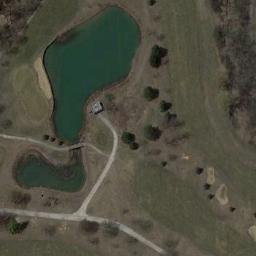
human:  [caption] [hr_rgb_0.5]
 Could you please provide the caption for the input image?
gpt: There are two parallel paths from top left to bottom right .

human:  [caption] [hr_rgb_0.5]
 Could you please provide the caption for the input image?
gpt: The golf course has a lake, Some fairways, Roads, Barrier trees and sandpits .

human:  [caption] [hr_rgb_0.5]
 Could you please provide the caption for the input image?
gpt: Several roads cross each other on the golf course .

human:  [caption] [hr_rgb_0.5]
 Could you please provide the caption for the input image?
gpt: There are a few bunkers and lakes and several paths on a large green lawn on the golf course with many trees and a building .

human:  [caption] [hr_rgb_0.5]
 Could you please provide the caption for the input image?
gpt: There are some bare lawns and a lake on the golf course .